Field crop: maize
Growth stage: 1
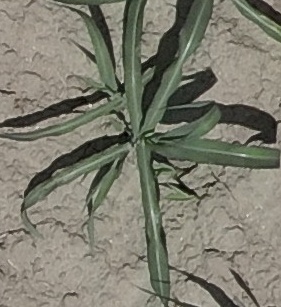
Species: sorghum